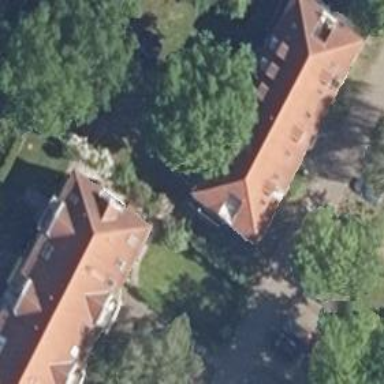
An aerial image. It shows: Residential building with white facade and hipped roof in red color.